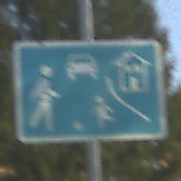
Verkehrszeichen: BeginnVerkehrsberuhigterBereich
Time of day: MorningAfternoon
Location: Outdoor (Suburban)
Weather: PartlyCloudy
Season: NotSpecified
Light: Natural